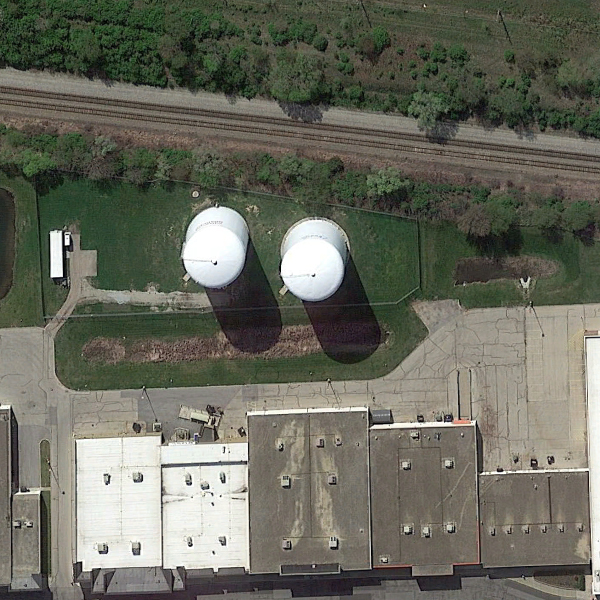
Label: StorageTanks